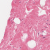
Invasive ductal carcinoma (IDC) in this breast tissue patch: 0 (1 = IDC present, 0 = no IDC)